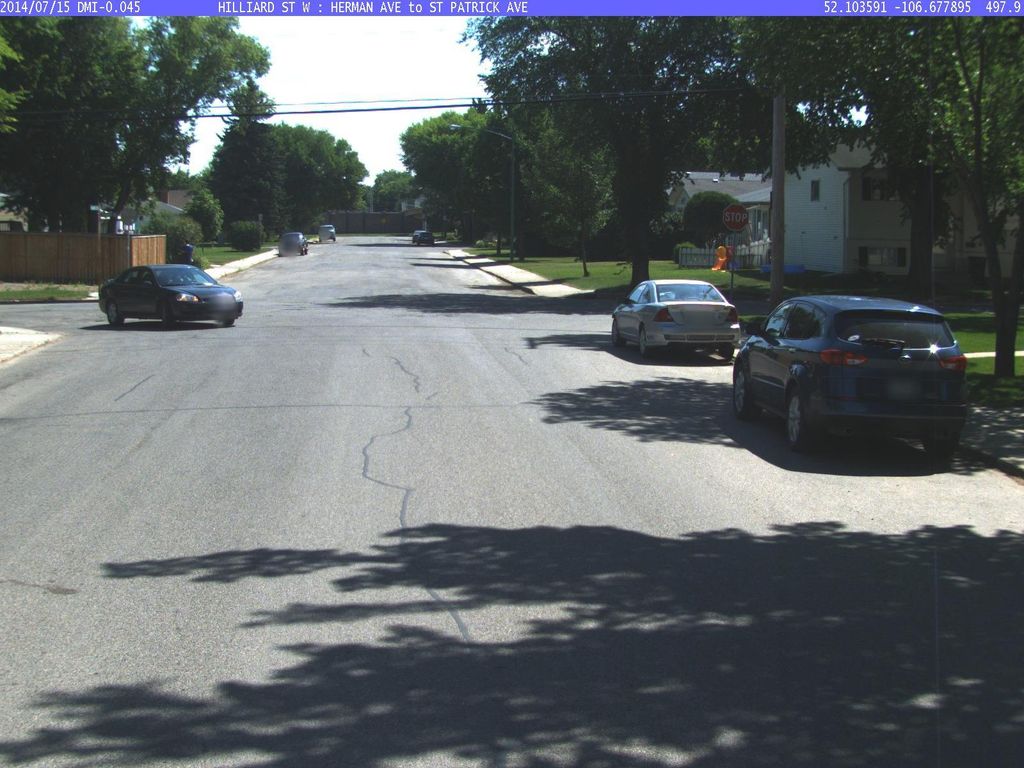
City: saskatoon